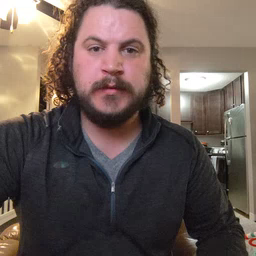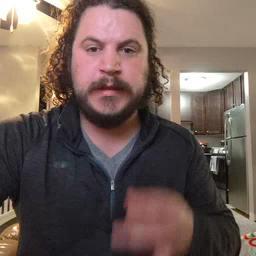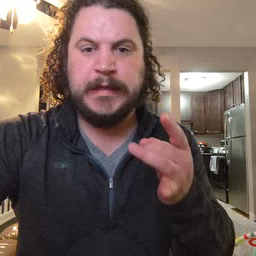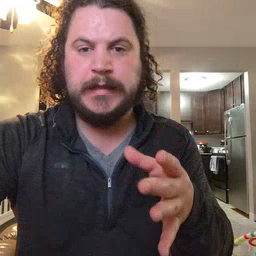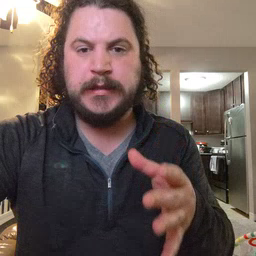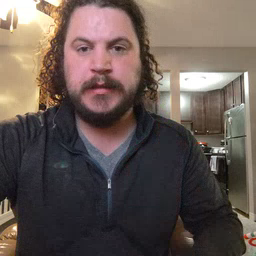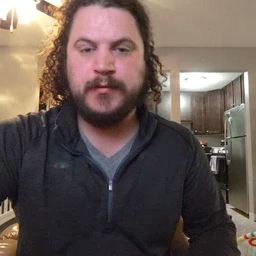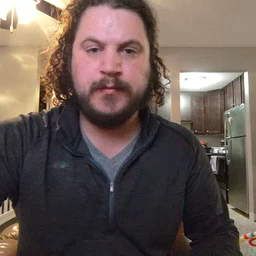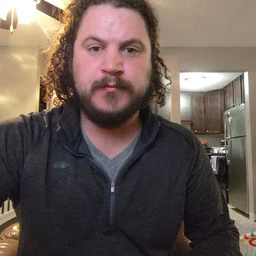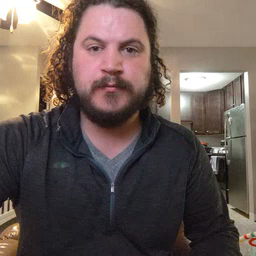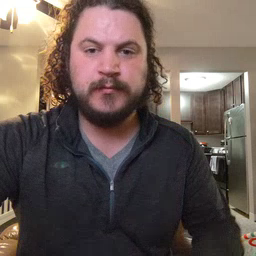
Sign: hate